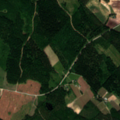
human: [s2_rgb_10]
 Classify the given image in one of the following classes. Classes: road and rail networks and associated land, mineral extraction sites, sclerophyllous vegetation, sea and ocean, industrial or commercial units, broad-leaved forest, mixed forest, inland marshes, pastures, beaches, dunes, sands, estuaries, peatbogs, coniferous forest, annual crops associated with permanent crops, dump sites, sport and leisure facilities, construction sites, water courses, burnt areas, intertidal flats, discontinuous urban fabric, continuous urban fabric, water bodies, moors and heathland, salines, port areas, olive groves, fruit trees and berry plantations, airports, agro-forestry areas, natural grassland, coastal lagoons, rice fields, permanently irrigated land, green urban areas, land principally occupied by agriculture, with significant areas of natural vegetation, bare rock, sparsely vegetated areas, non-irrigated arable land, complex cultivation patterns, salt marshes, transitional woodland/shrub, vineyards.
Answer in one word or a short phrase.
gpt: coniferous forest, mixed forest, transitional woodland/shrub